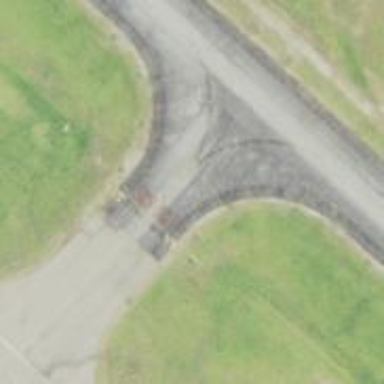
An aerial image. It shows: Taxiway at the airport with asphalt surface.